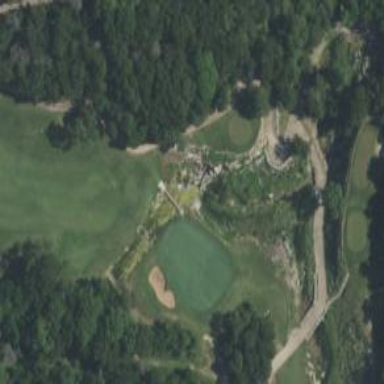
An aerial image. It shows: Water hazard on golf course. The hazard is natural water feature.